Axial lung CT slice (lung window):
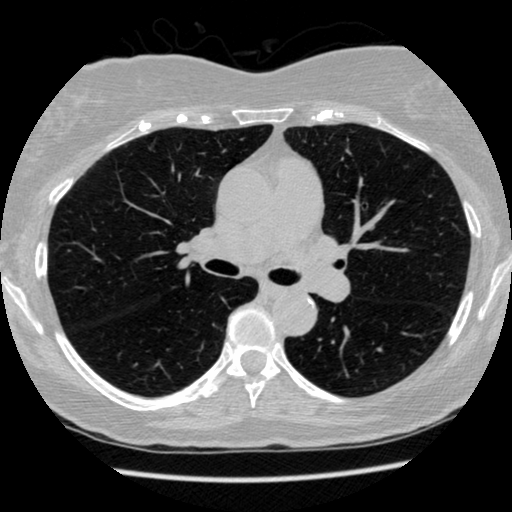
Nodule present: no